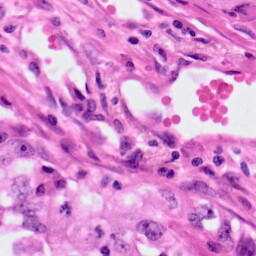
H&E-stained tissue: Lung